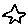
Label: star